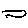
Label: line